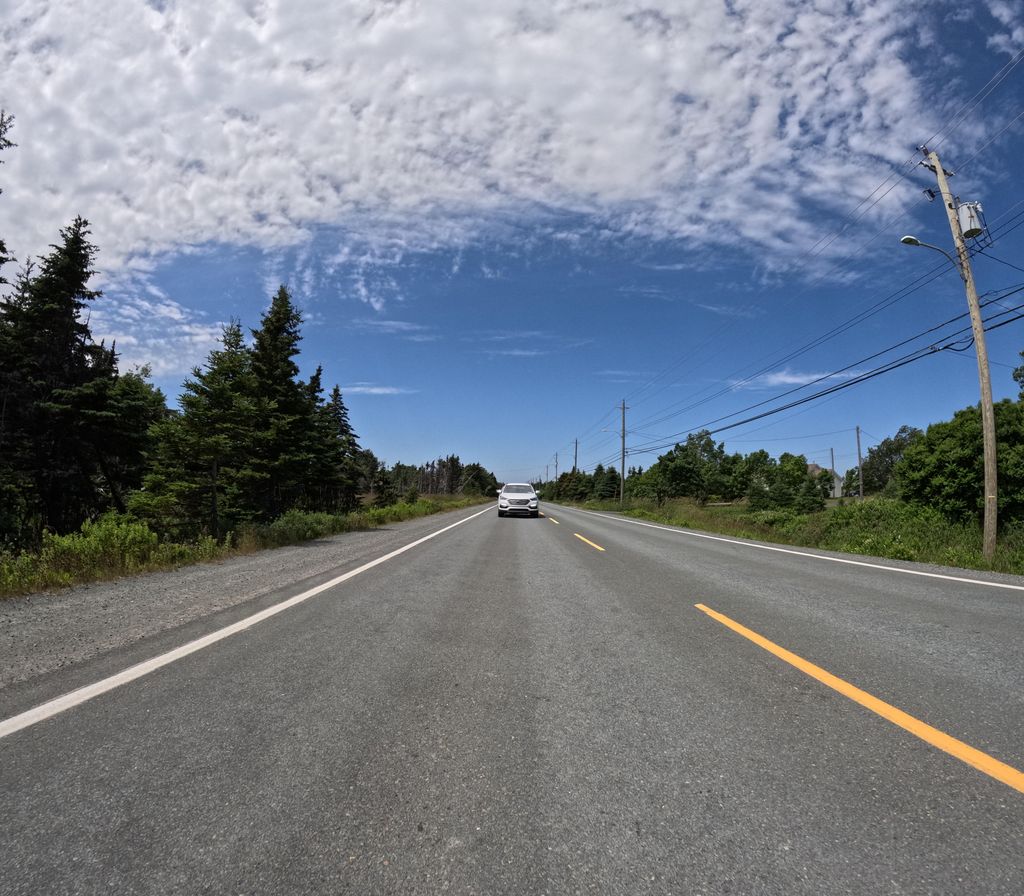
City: st_johns